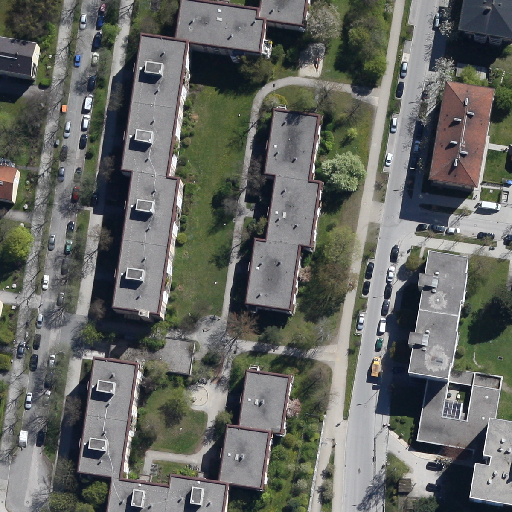
Referring expression: light-duty vehicle